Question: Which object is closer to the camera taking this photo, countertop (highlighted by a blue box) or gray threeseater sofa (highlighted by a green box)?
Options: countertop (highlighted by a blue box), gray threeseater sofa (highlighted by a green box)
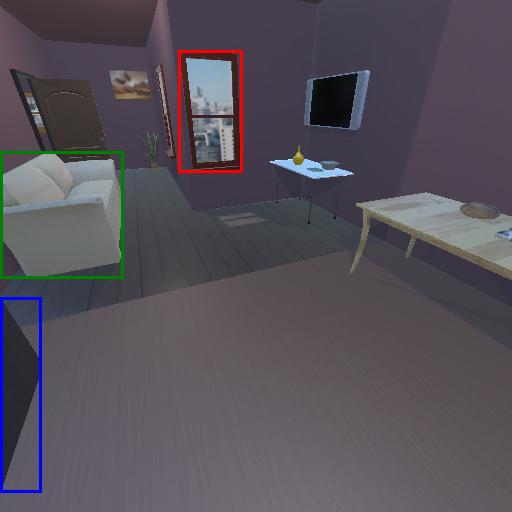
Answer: countertop (highlighted by a blue box)